Question: The picture describes a maze problem, where green is the starting position and red is the end point. Find the length of the shortest path.
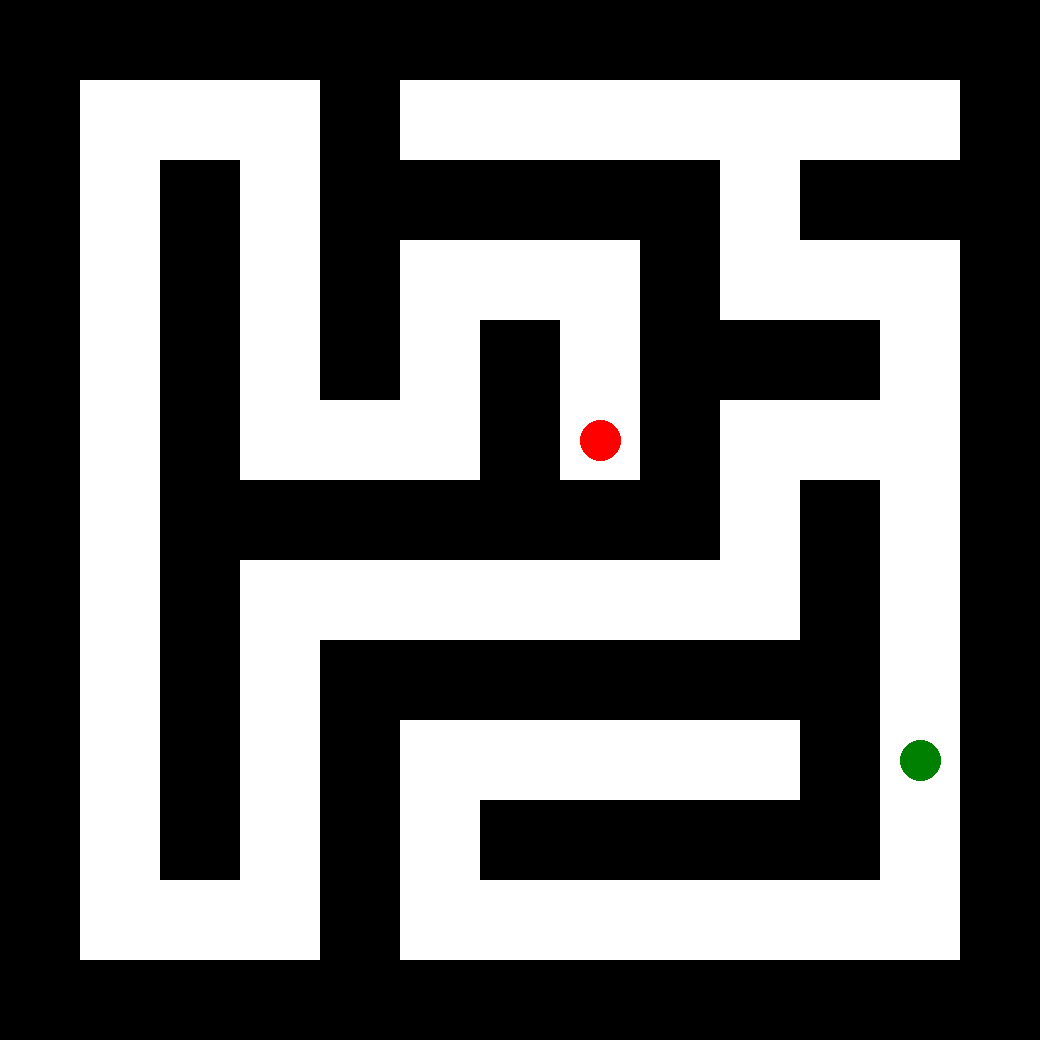
Answer: 44